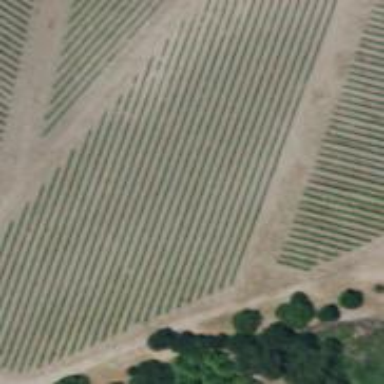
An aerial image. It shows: Vineyard growing grapes.